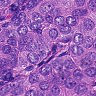
Metastatic tissue present: yes